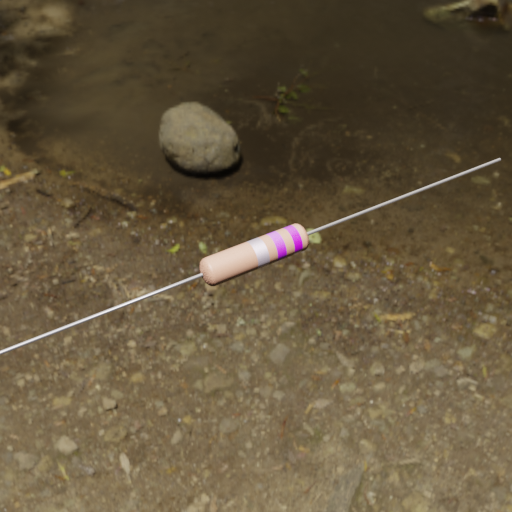
Resistor colour bands (in order): silver, violet, violet